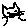
Label: cat